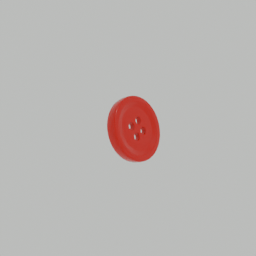
Label: people